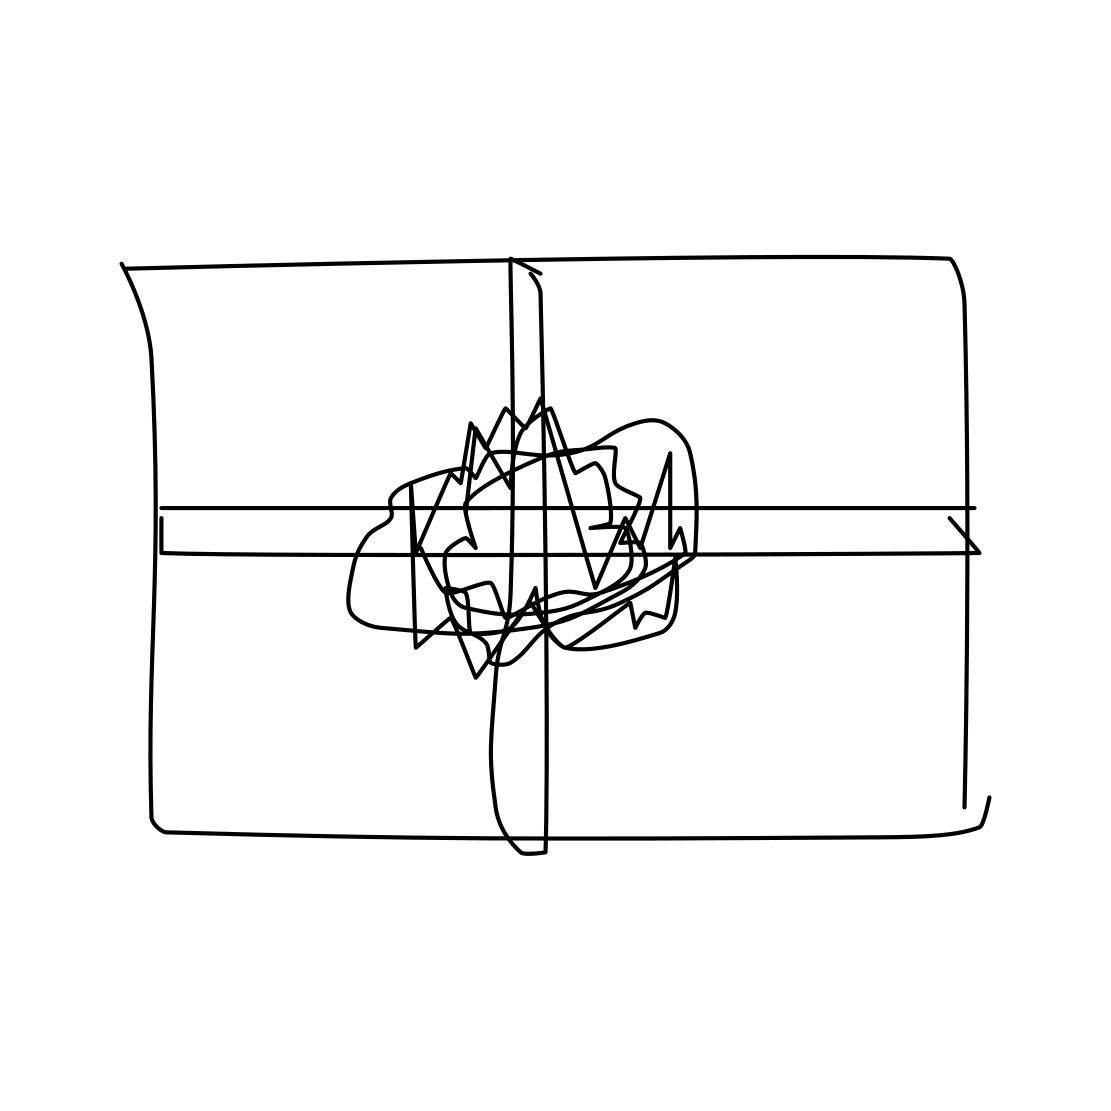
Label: present